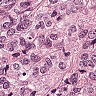
Metastatic tissue present: yes